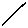
Label: line